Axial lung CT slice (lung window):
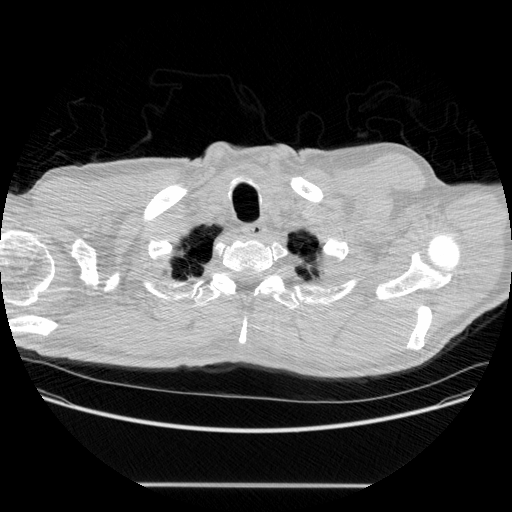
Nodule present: no